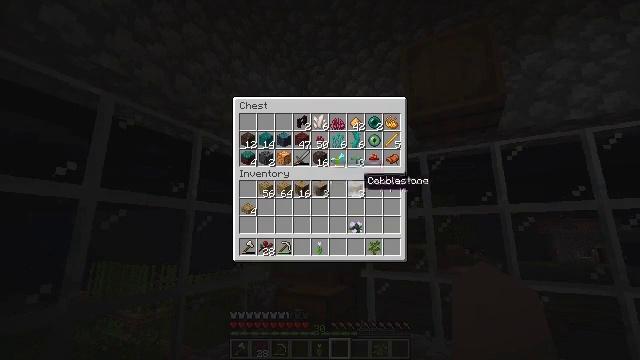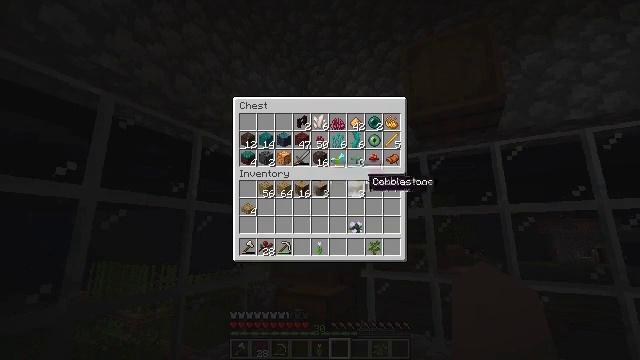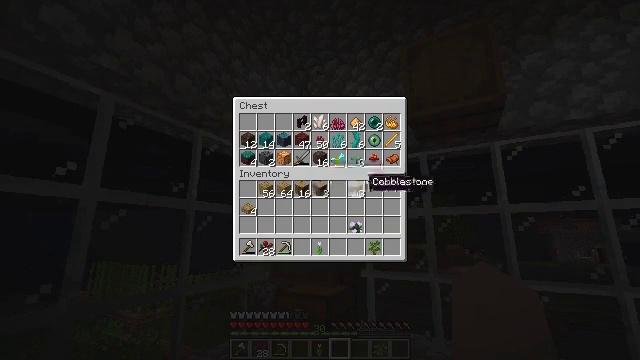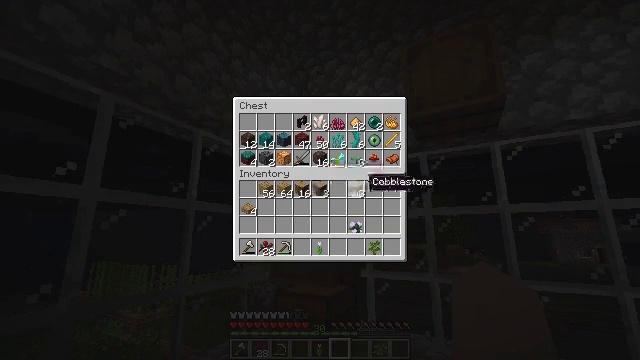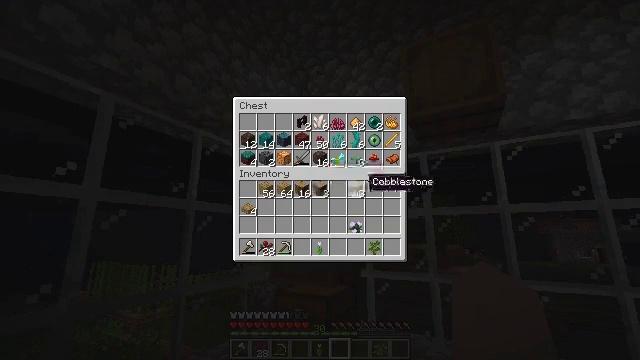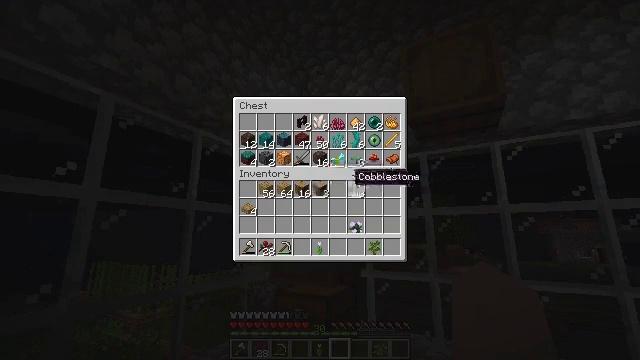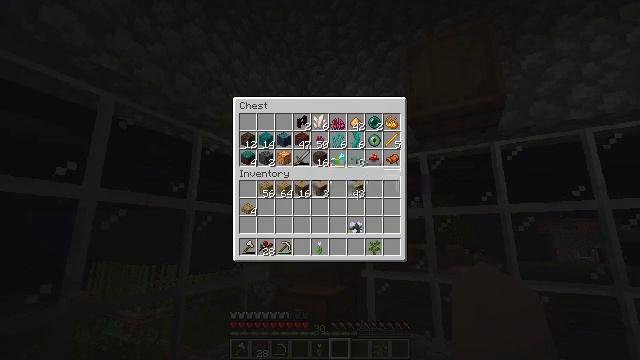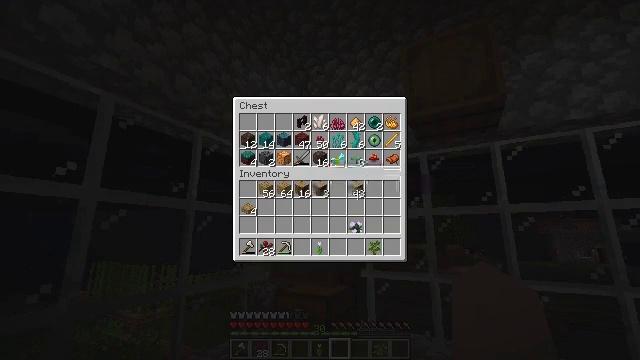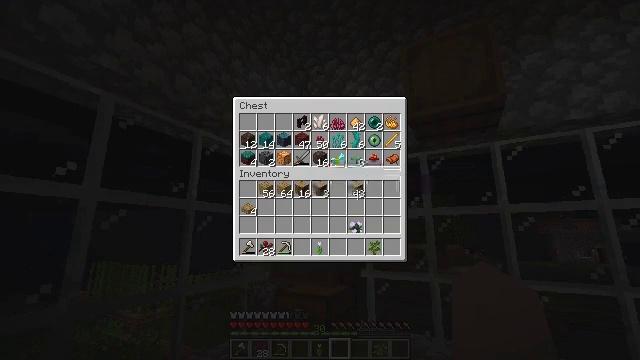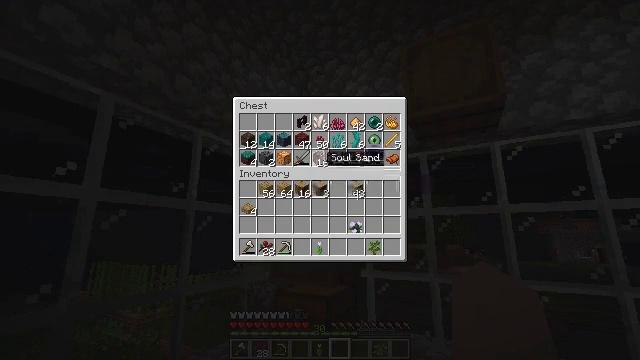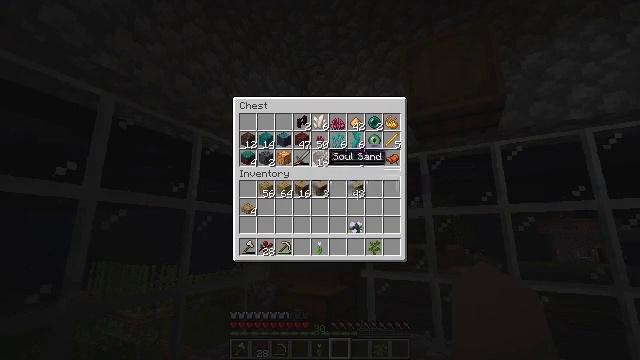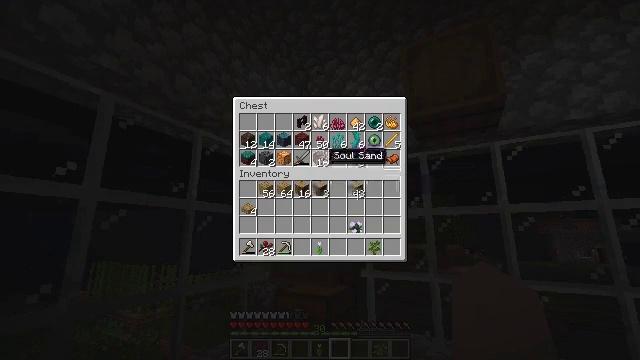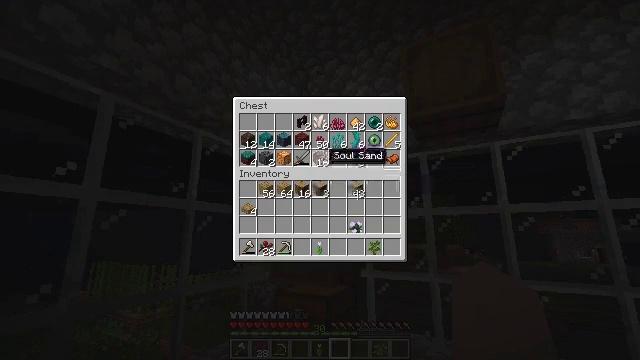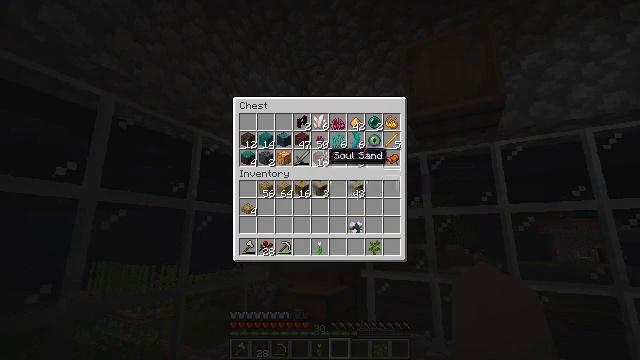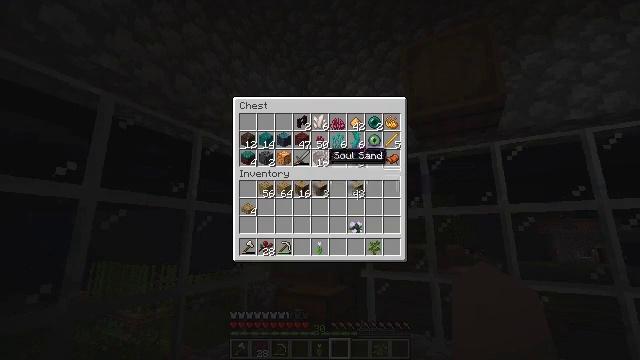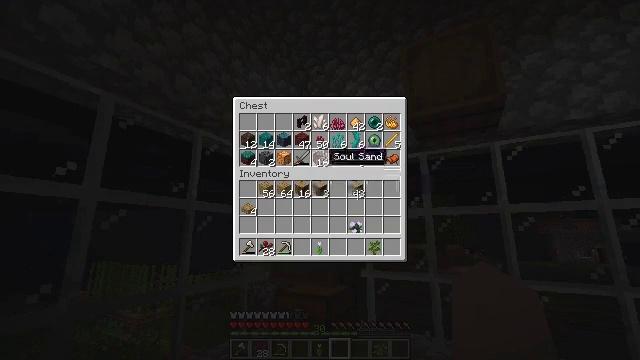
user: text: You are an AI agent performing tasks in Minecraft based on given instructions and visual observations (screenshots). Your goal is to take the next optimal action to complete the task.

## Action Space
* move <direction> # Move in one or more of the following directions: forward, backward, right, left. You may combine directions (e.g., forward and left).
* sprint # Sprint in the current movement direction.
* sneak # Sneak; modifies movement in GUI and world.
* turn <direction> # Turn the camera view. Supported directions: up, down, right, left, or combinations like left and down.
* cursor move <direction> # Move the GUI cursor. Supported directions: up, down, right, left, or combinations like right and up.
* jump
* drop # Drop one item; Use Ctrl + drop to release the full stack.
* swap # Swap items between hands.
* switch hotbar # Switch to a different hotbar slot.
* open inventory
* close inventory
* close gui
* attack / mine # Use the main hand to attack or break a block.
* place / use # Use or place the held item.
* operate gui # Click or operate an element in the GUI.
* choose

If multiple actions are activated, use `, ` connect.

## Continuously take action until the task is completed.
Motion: motion action
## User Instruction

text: Mine the barrel to retrieve its items.
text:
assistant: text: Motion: operate gui
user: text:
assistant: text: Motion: operate gui
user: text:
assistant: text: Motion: operate gui
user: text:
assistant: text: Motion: operate gui
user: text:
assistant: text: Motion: cursor move left, operate gui
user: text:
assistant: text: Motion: cursor move left and up, operate gui
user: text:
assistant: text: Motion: cursor move left, operate gui
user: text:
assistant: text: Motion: operate gui
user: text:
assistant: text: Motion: operate gui
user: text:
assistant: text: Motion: operate gui
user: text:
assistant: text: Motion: operate gui
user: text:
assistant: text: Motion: operate gui
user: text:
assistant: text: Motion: operate gui
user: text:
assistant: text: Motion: operate gui
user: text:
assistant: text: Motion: operate gui
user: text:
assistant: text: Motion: operate gui
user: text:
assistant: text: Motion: operate gui
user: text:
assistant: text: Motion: operate gui
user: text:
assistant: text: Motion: operate gui
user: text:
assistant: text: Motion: operate gui
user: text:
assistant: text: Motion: attack / mine, close gui
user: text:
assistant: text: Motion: turn down, attack / mine
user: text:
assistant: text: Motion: turn left and down, attack / mine
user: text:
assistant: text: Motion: turn down, attack / mine
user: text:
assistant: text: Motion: attack / mine
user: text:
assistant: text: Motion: turn down, attack / mine
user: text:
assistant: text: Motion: move forward, turn down, attack / mine
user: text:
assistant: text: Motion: move forward, attack / mine
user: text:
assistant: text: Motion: move forward, attack / mine
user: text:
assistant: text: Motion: attack / mine